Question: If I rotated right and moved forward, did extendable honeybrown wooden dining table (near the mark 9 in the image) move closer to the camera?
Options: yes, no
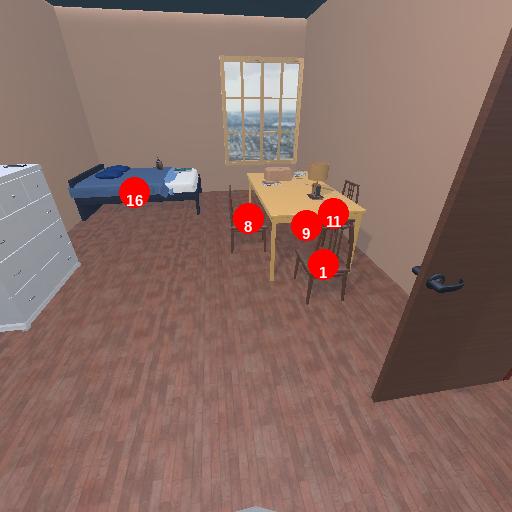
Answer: yes